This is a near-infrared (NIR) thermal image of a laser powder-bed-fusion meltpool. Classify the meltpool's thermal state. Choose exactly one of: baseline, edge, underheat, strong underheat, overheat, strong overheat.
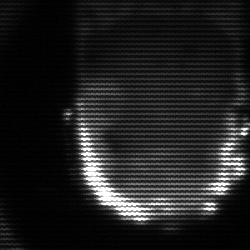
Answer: baseline